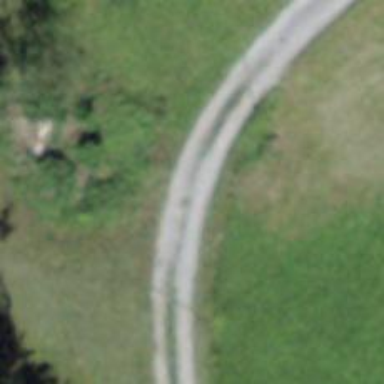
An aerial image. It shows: Unpaved service road.